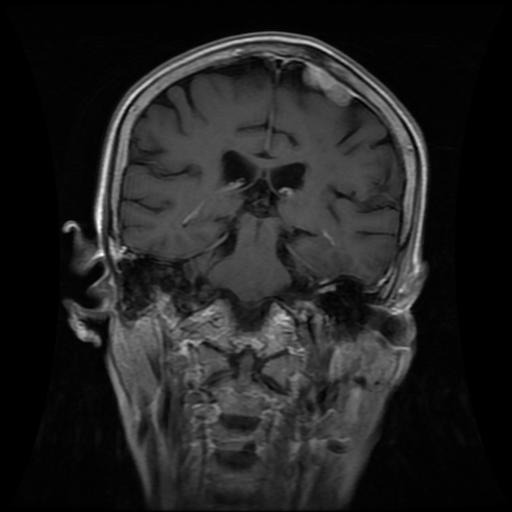
Label: meningioma